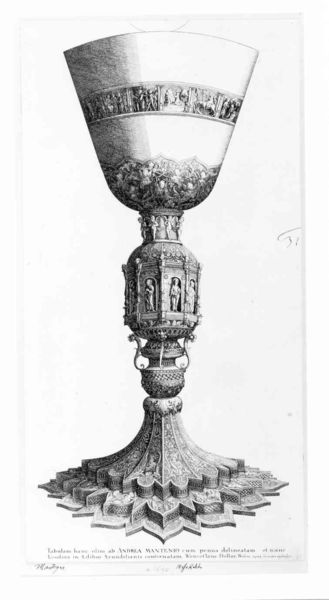
Titel: Abendmahlskelch
Künstler: Wenzel Hollar
Standort: Karlsruhe
Institution: Staatliche Kunsthalle Karlsruhe
Schlagwörter: blätter, dunkel, fuß, gott, schatten, wasser, weiß, dreieck, menschen, blume, blumen, frau, getränk, glas, grau, hell, hintergrund, holz, licht, schmuck, schwarz, skizze, szene, säulen, zeichnung, hochformat, muster, ornament, symbolismus, alt, trinken, band, barock, geschichte, mensch, rahmen, silber, sockel, stehen, bild, hals, signatur, kirche, figur, gold, kelch, reich, personen, spitzen, blatt, pflanzen, gotik, schön, rund, engel, krug, vase, relief, schrift, bilder, papier, leiste, bogen, perspektive, studie, schwer, grafik, graphik, linien, rand, figuren, papst, dekoration, wein, bordüre, jugendstil, spitz, detail, inschrift, glanz, dekor, floral, ornamente, verzierung, korb, metall, tasse, socke, bauch, bronze, plastik, edel, ring, hoch, abbild, foto, fotografie, bögen, griff, becher, eisen, gefäß, messing, zinn, blut, buch, eckig, glaube, religion, stern, linie, detailliert, groß, druck, schwarz weiss, schraffur, jugenstil, radierung, stich, kupfer, seite, text, beschriftung, bier, bleistift, entwurf, gravur, intarsien, schnitzerei, verziert, ecken, fries, zacken, knauf, schnörkel, vanitasstilleben, skulpturen, handwerk, statuen, gotisch, kanzel, rosette, christus, jesus, mantegna, mittelalter, gottesdienst, messe, schwart, historismus, heilige, abendmahl, zier, pokal, kitsch, jünger, filigran, heilig, putten, ornamentik, kupferstich, glauben, stahl, kunsthandwerk, nodus, objekt, szenen, kelche, ziseliert, pflanzlich, design, standfuß, metal, sakral, zierrat, stiehl, preis, bildunterschrift, grat, schatz, abbildung, facettiert, wertvoll, christi, liturgie, dokument, kuppa, mäander, verjüngung, gegossen, prägung, gral, ebenen, trinkgefäß, nischen, kriche, goldschmied, katalog, barrock, neo, geschmückt, neugotik, guß, sternförmig, gestuft, zackig, heiligenfiguren, weinkelch, borten, kürzel, dunkeö, abendmal, dekoriert, blättter, kunstvoll, reliquiar, figure, goldschied, releif, trink, emgel, heiligen, bilderzyklus, geprägt, geschicht, stihl, cuppa, amen, hostien, abendmahlskelch, messkelch, nischn, steh, ot, ur, sacra, f, ki, sibler, umlaufen, silberschmiede, polaö, zimborium, renaisanse, tassilo, zisselierung, königskelch, kampfdarstellung, kommunionskelch, poakl, kuper, rosettenförmig, trin, haltrung, abdnmahlskelch, bischen, vera sacra, kelcfh, kadelaber, leibchristi, abendmahlkelch, fioguren, igkelicht, cupa, kupa, keoch